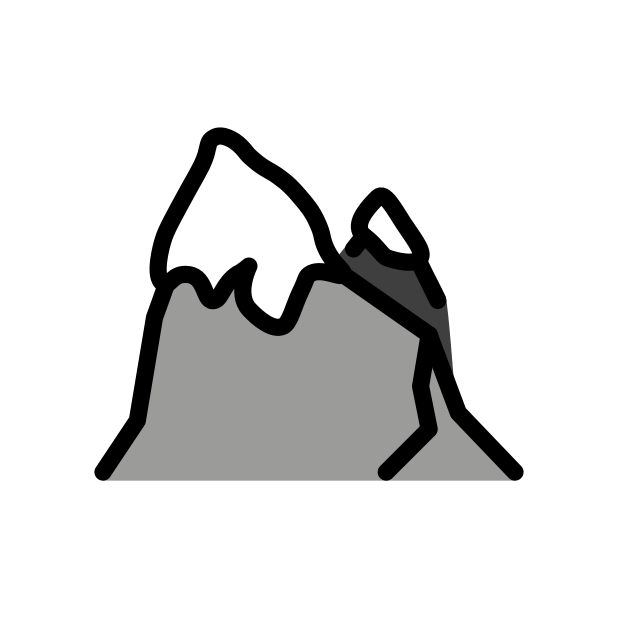
snow-capped mountain